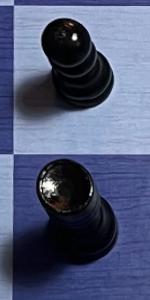
Label: Rook_Black